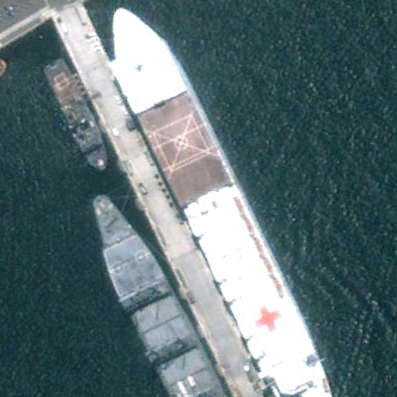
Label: Medical_ship